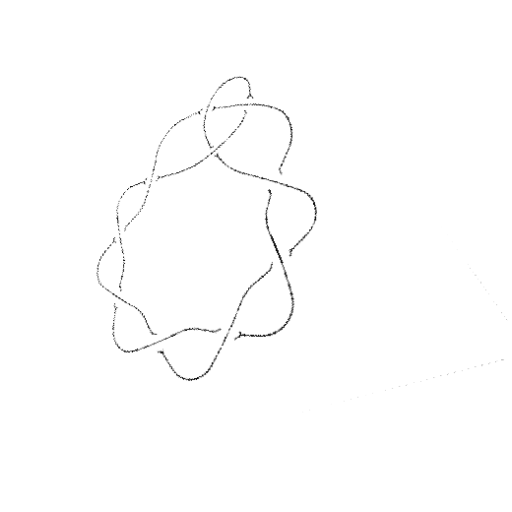
Crossing number: 10